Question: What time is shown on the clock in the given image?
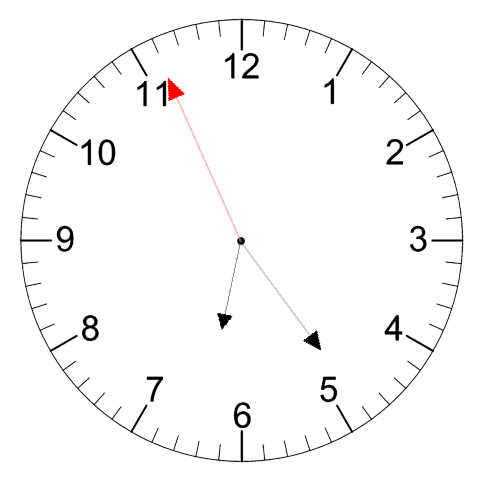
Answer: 06:23:56